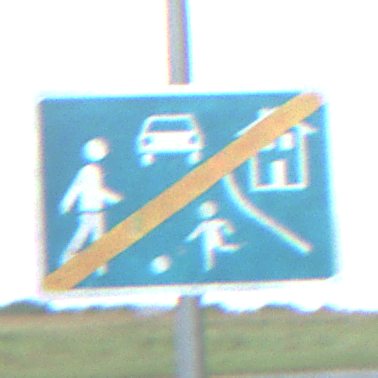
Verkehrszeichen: EndeVerkehrsberuhigterBereich
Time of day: Midday
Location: Outdoor (Suburban)
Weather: Overcast
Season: NotSpecified
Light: Natural